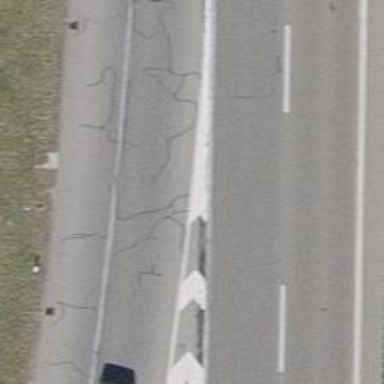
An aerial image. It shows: Asphalt motorway link.